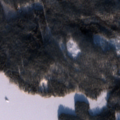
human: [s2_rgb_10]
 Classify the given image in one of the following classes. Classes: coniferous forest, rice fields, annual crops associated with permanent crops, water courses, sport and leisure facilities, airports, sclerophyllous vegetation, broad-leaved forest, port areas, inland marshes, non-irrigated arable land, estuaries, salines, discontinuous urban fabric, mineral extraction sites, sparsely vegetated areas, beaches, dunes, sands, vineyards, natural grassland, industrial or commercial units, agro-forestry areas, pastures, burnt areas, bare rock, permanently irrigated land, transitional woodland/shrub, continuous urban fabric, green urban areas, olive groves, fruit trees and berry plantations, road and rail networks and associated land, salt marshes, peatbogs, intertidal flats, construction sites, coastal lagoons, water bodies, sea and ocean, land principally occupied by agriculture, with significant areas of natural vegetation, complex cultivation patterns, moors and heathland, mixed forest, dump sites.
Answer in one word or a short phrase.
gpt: coniferous forest, mixed forest, water bodies